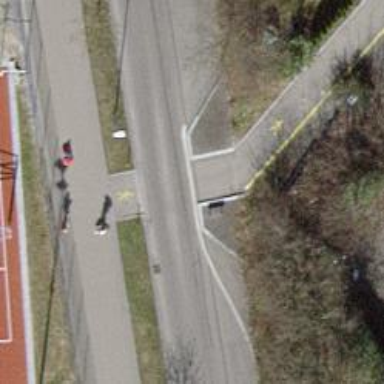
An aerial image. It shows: Residential road with asphalt surface and separate sidewalk.